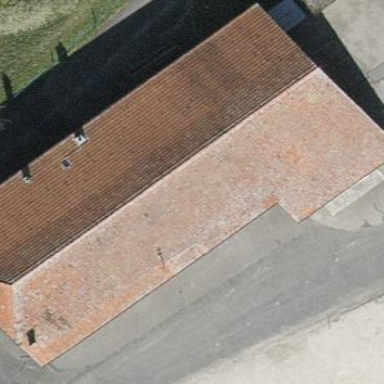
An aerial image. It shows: Public building.